Current action and preconditions to check: path_clear

Your task: For each precondition in the list above, predict whether it will hold at this action.

Consider the current scene as observed from the mobile robot's camera, and analyze the predicted future states of all dynamic agents (e.g., people, animals, vehicles, or any moving entities) within the NEXT SECOND.

IMPORTANT: Only answer "very likely" if you are absolutely certain—based on strong, clear evidence—that a dynamic agent will violate the precondition in the predicted future state. Do NOT answer "very likely" for unlikely, ambiguous, or low-probability risks.

Ask yourself for each precondition: Is there a high probability, with clear and convincing evidence, that the predicted future states of any dynamic agent will interfere with the predicted future state of the currently executing action within the NEXT SECOND, causing that precondition to fail?

Assess the risk level based on these predictions. Use "likely" or "very likely" if motions create a clear risk of interference.

Use "neutral" or "improbable" if agents are nearby but their predicted paths are clearly diverging or non-conflicting.

Failure Risk Categories: "very improbable", "improbable", "neutral", "likely", "very likely"

Answer Format: Output ONLY the probability_of_failure value from these categories: "very improbable", "improbable", "neutral", "likely", "very likely"

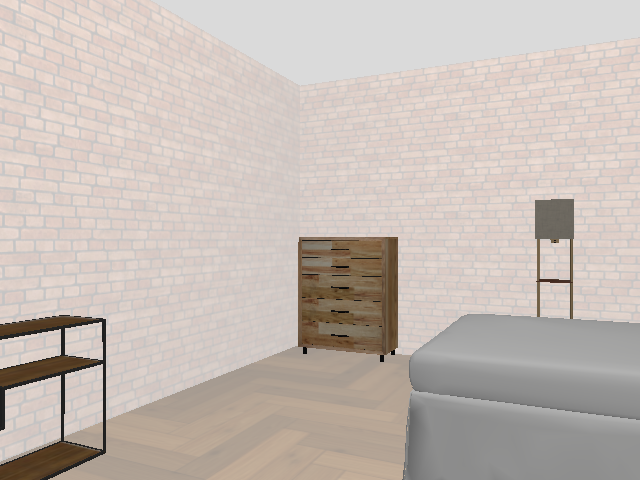

Answer: very improbable